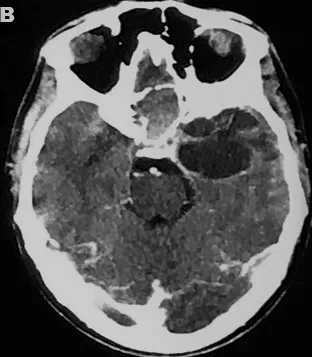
(A-D) CECT brain and paranasal sinuses showing infiltrative solid-cystic mixed density lesion epicentred in the base of skull predominantly involving the sphenoid sinus causing its expansion and ballooning. The lesion has caused erosion of the left lateral wall of the sphenoid sinus, left anterior and posterior clinoid process, floor of sella and sphenoid sinus and lateral wall of the left orbit with extension into the left antero-medial temporal lobe and left cavernous sinus.
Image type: radiology (ct)